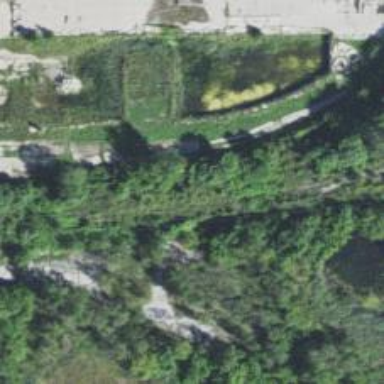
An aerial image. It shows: Abandoned railway yard.